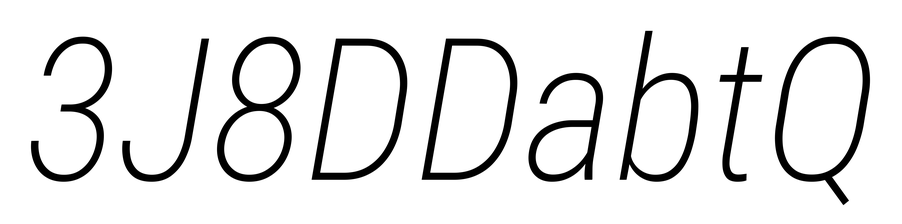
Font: Roboto-Italic_Condensed_ExtraLight_Italic